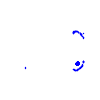
Particle: pion